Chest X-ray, PA view. Patient: 32 years old, sex F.
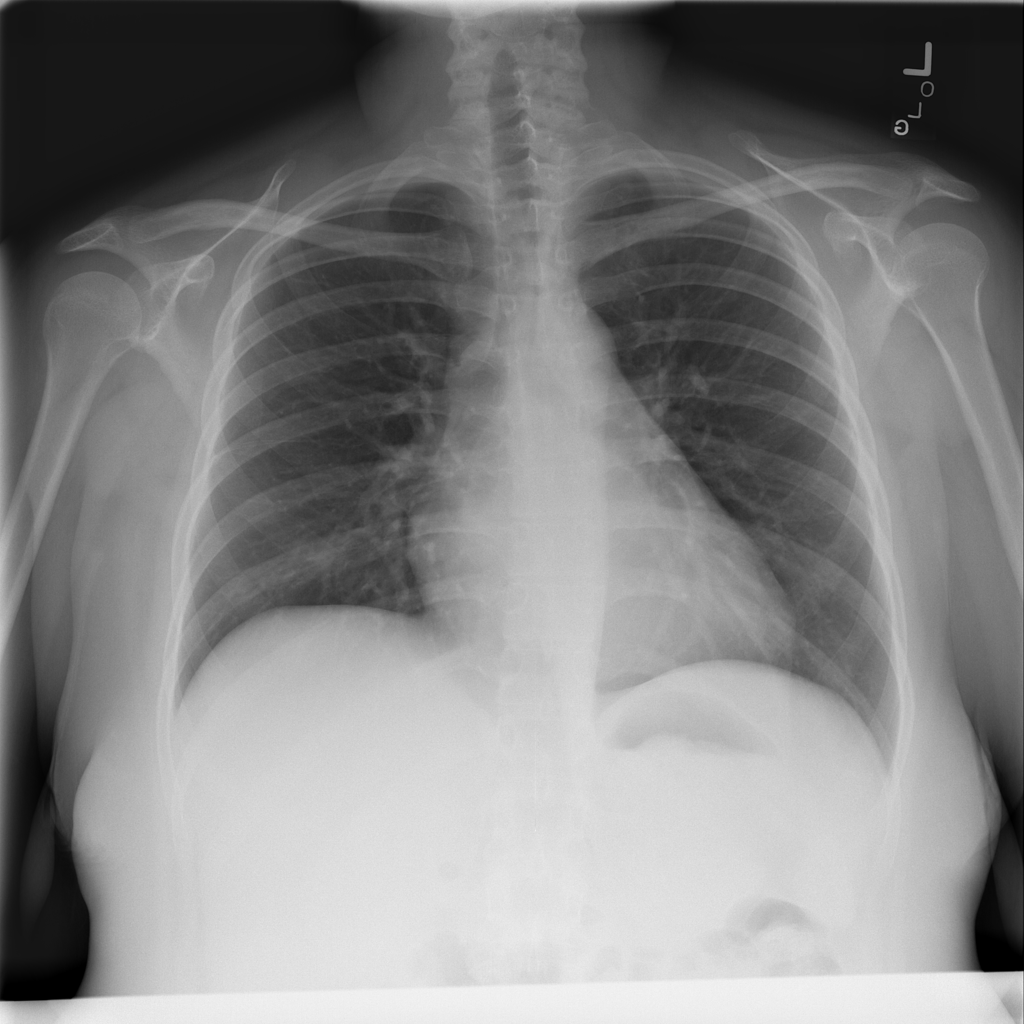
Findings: No Finding